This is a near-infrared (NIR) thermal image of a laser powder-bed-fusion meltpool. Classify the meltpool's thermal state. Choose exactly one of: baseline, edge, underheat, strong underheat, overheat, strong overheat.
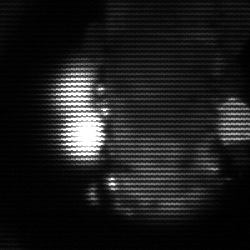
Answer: strong underheat